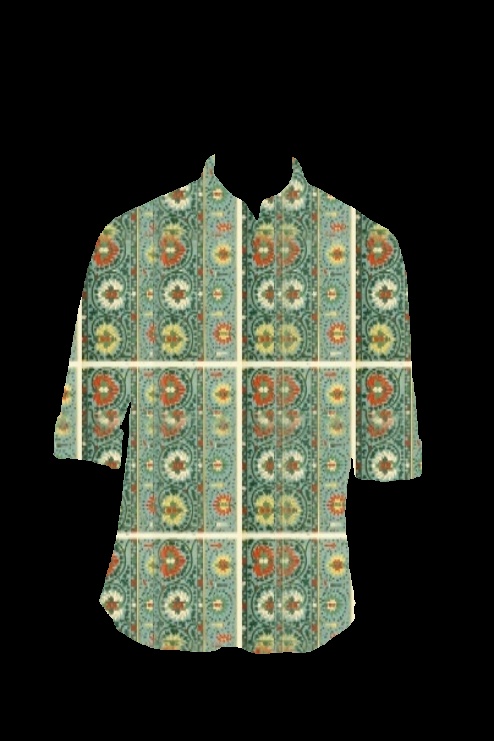
green multi print button up tee